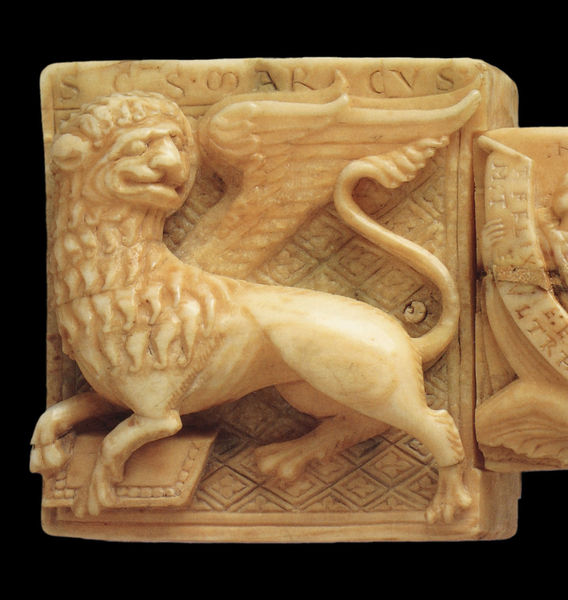
Titel: The Cloisters Cross (Klosterkreuz) , Kreuz aus Bury St. Edmunds
Institution: New York, The Metropolitan Museum of  Art
Schlagwörter: flügel, marmor, johannes, schwanz, relief, christlich, mittelalter, löwe, elfenbein, markus, evangelist